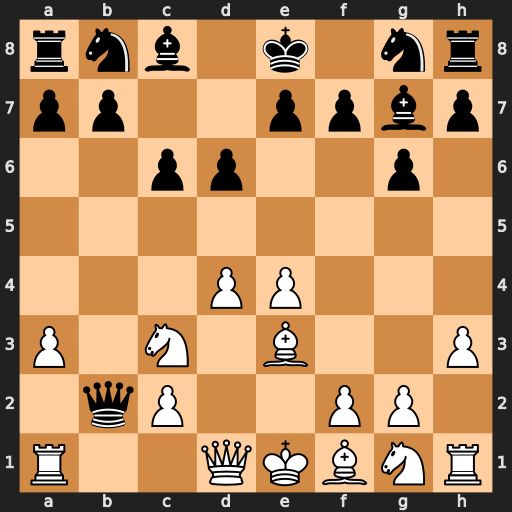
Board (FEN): rnb1k1nr/pp2ppbp/2pp2p1/8/3PP3/P1N1B2P/1qP2PP1/R2QKBNR
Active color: w
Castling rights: KQkq
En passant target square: -
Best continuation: Na4 Qxa1 Qxa1